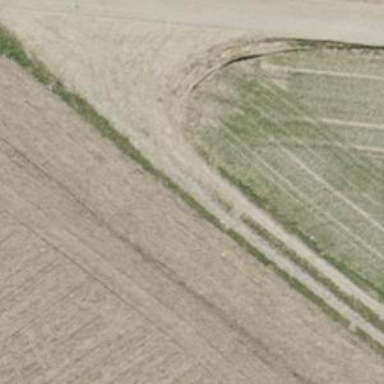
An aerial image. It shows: Gravel track road.